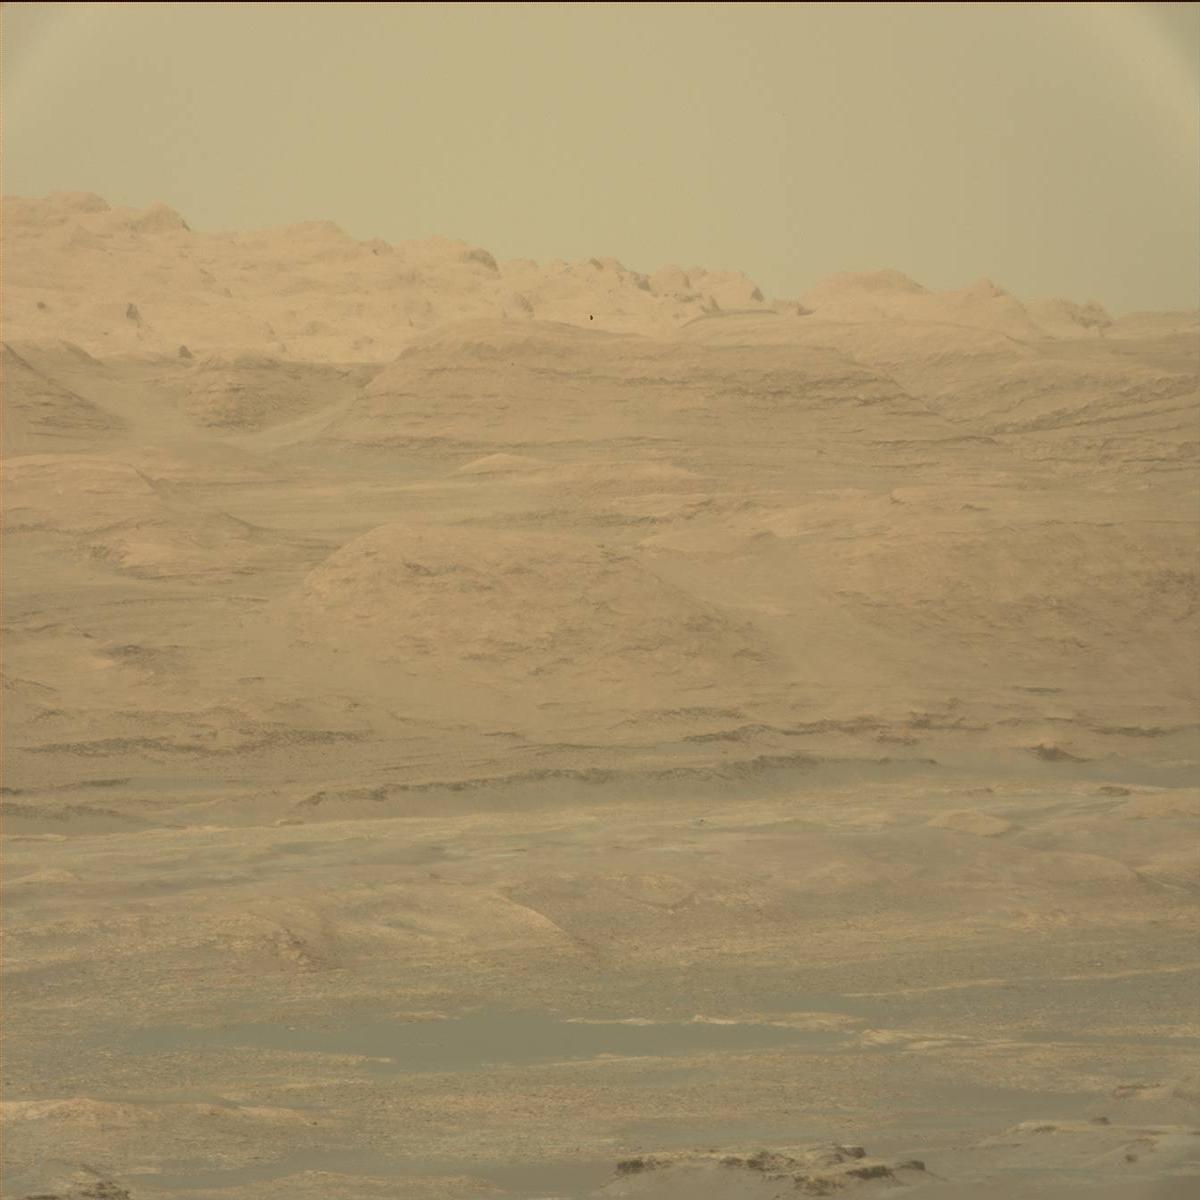
Terrain classes present: Ridge, Sky